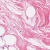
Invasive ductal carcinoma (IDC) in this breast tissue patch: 0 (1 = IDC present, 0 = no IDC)